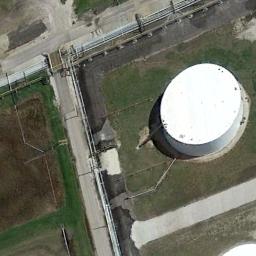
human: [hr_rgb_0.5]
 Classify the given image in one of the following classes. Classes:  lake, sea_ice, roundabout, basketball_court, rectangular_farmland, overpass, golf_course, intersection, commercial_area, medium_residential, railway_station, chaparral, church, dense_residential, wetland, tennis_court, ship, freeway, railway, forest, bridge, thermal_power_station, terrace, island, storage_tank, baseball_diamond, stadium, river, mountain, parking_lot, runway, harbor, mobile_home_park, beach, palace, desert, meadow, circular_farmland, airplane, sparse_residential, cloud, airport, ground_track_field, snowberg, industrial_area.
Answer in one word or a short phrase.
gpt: storage_tank